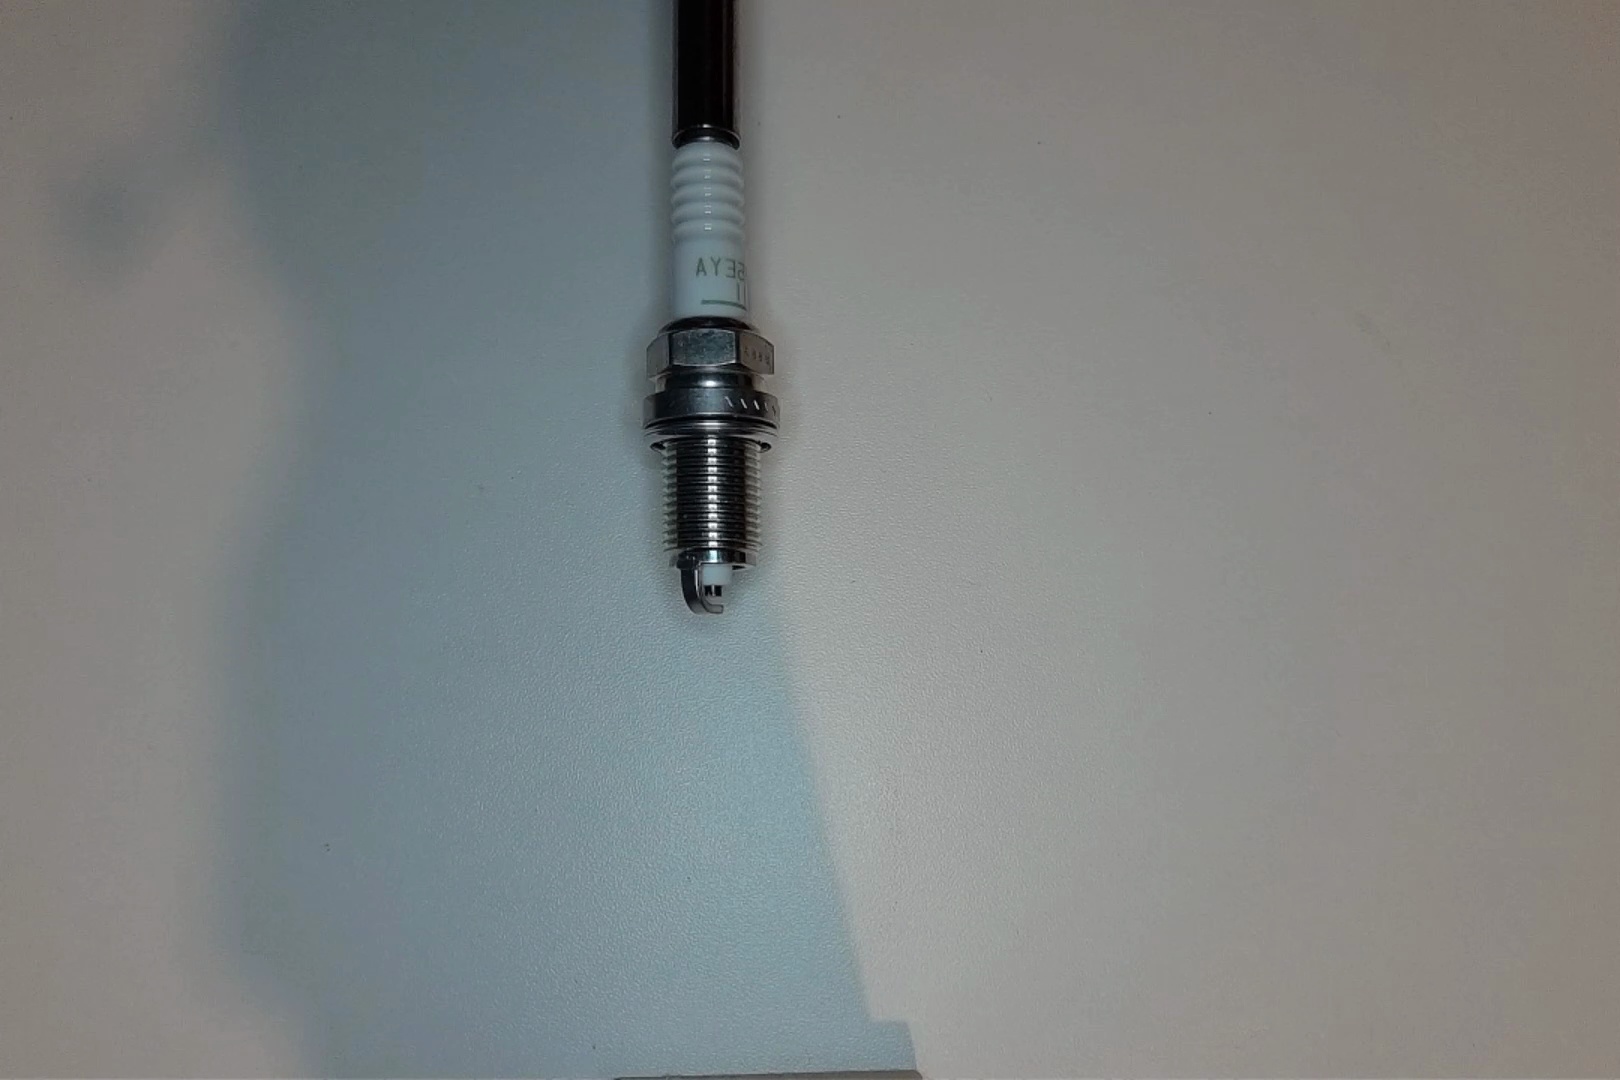
Label: no anomaly